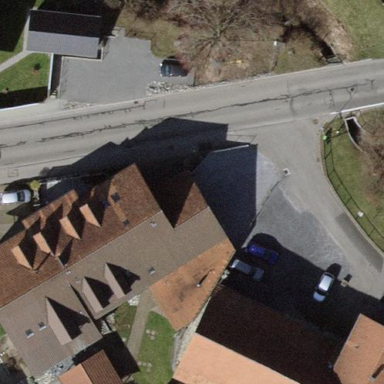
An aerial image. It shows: Building with gabled roof.